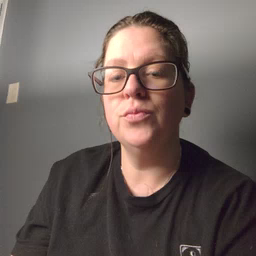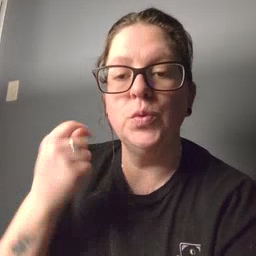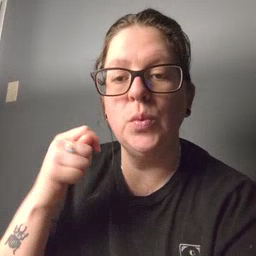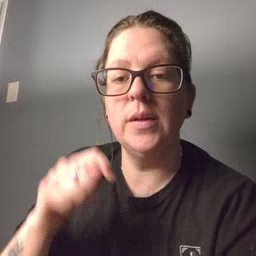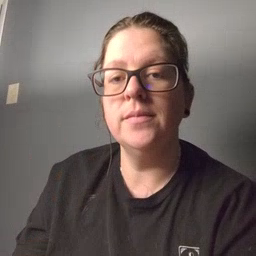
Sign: toy